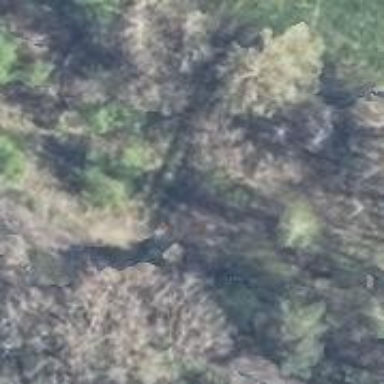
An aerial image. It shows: Asphalt path running alongside abandoned railway.